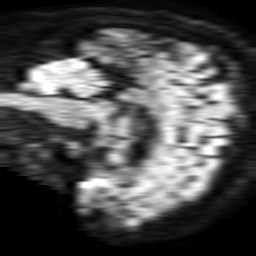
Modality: TRACE
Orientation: sagittal
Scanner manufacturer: philips
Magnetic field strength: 1.5 T
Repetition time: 3.406 s
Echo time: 0.06922 s